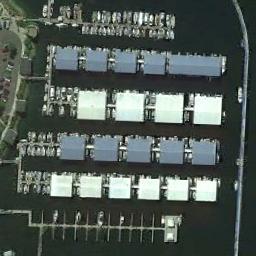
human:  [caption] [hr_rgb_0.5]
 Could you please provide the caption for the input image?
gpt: Many buildings are near the harbor .

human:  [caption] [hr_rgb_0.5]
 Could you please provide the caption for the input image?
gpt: The harbor has lots of neatly docked boats and some buildings are also in the harbor .

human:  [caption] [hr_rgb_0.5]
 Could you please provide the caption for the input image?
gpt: There are many yachts moored neatly on the sea side of the harbor, There are many shelters above, And some empty spaces .

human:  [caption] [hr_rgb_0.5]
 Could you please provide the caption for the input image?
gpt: There were many cars parked on the harbor shore .

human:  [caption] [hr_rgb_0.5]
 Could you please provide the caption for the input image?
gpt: There are some white buildings and blue buildings at the harbor .